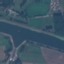
Label: River